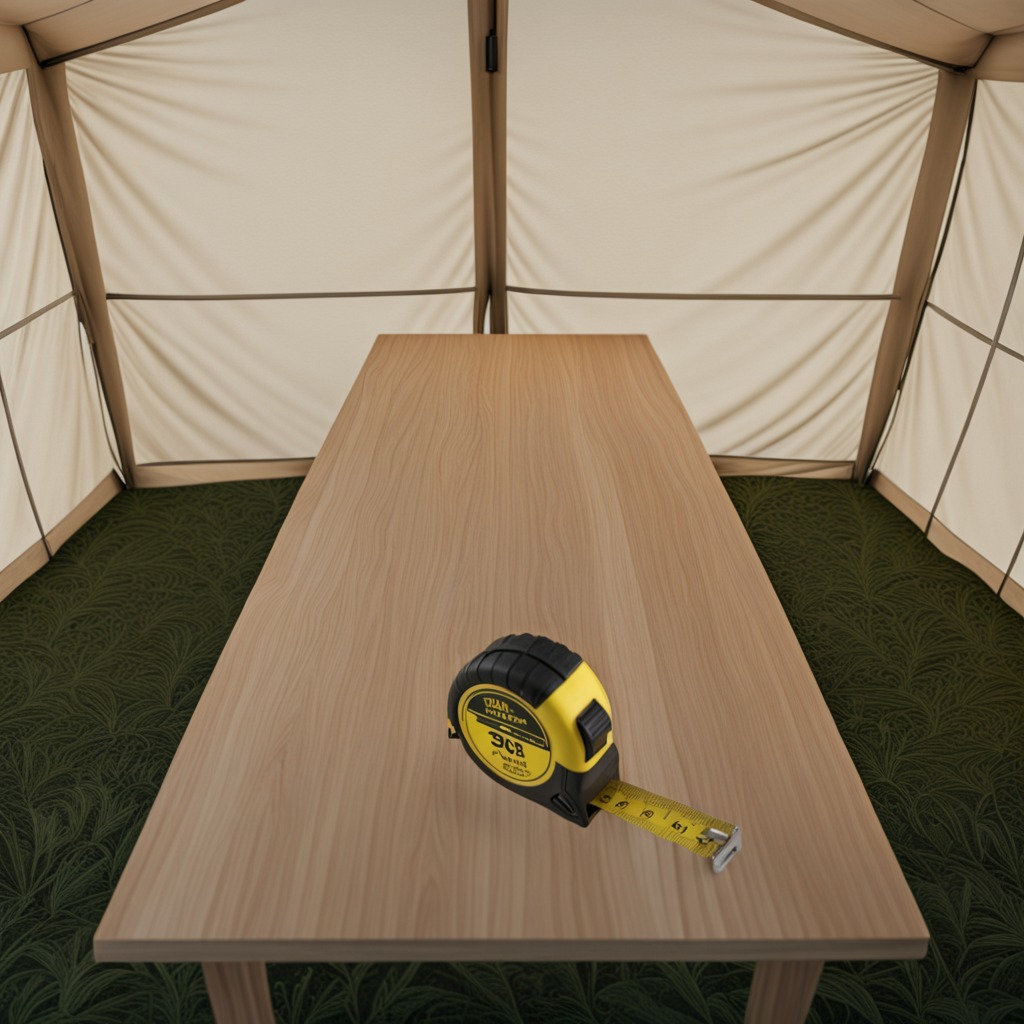
A measuring tape is lying on the wooden table in the jungle field workshop tent.